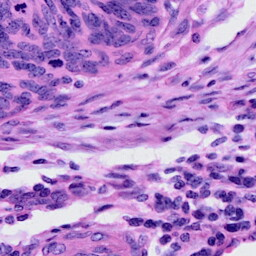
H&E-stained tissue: Cervix